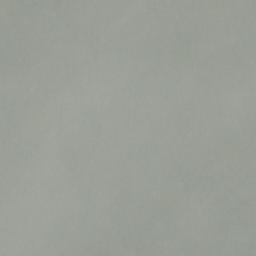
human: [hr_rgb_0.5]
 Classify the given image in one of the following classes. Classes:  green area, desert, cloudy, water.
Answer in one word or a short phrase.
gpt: cloudy